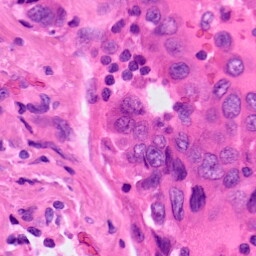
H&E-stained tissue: Lung